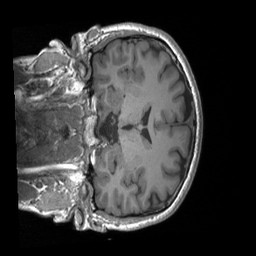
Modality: T1w
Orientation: coronal
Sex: male
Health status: ill
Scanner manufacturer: siemens
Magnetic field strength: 3 T
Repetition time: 1.66 s
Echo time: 0.00254 s